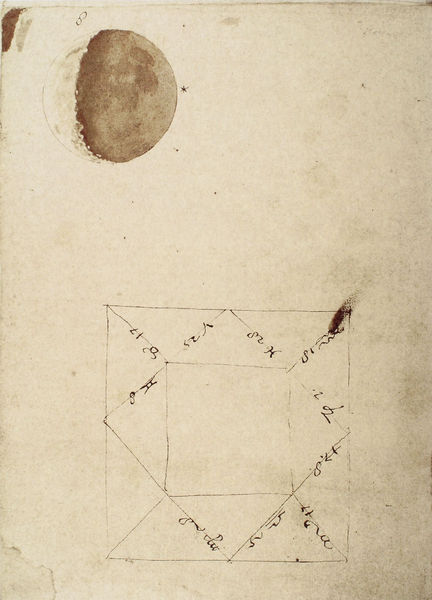
Titel: Mond und Horoskop von Cosimo II. de´Medici
Künstler: Galileo Galilei
Institution: Florenz, Biblioteca Nationale Centrale
Schlagwörter: schatten, dreieck, gelb, skizze, zeichen, zeichnung, blatt, kreis, schrift, papier, studie, farbe, grafik, monochrom, vergilbt, linien, symmetrie, zahlen, mond, stern, schwarzweiß, buchstaben, quadrate, raute, stier, sternzeichen, dreiecke, geometrie, quadrat, berechnung, mathematik, rechnung, viertel, astrologie, horoskop, abnehmend, mnd, abnehmender mond, mondphase, mondkrater, abnehmendes viertel, recnung, freiecke